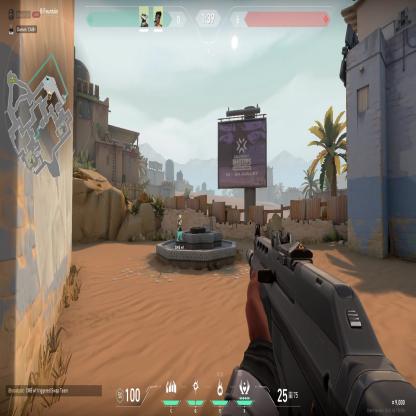
Label: teammate